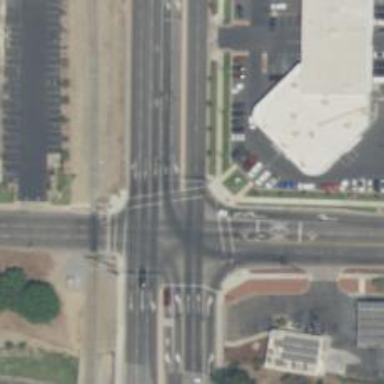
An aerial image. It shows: Crossing with line markings on the road.